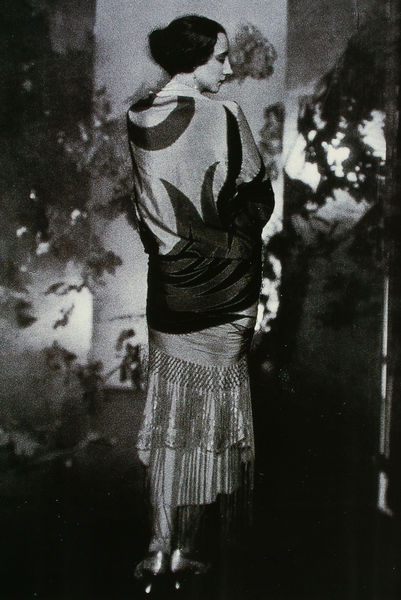
Titel: Frau in einem Vionnet-Kleid
Künstler: Edward Steichen
Standort: viele Standorte
Institution: viele Standorte
Schlagwörter: baum, kopf, umhang, frau, kleid, licht, dame, haus, mode, muster, rock, bluse, gesicht, bild, haare, pflanzen, tänzerin, garten, schuhe, abendkleid, foto, schwarz weiß, oberteil, absätze, charlston